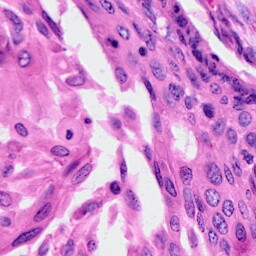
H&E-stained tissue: Cervix